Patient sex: M
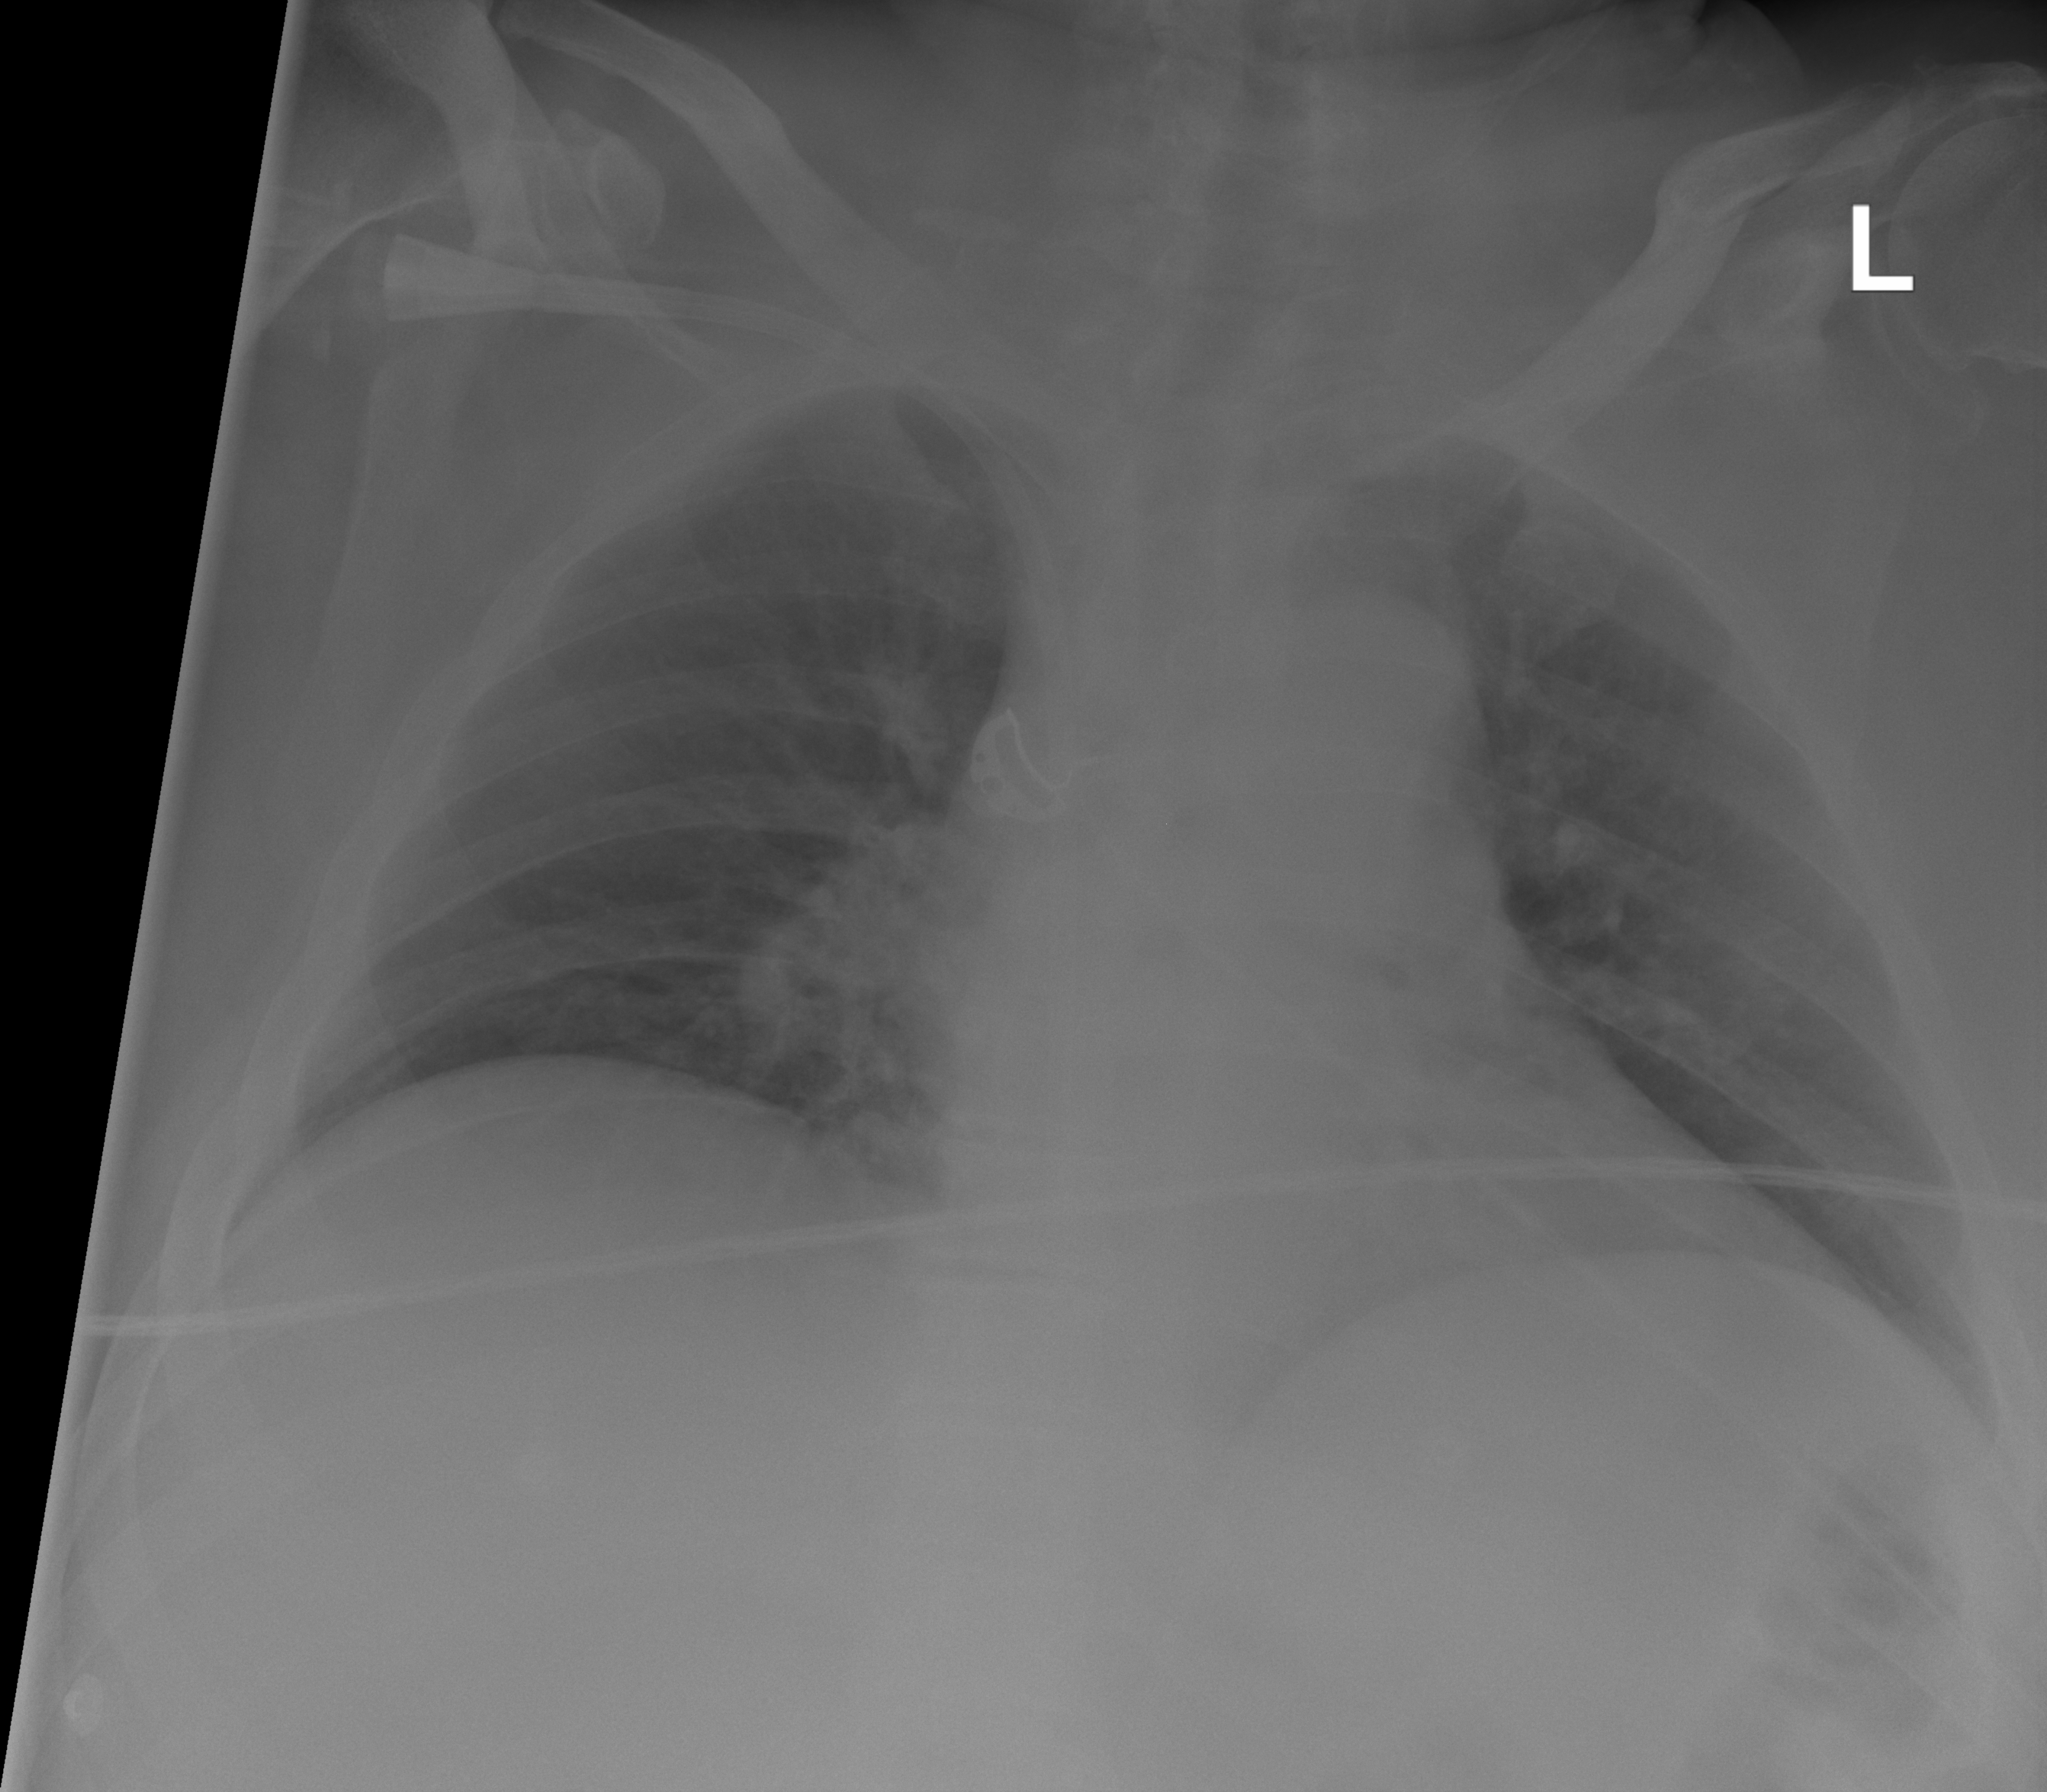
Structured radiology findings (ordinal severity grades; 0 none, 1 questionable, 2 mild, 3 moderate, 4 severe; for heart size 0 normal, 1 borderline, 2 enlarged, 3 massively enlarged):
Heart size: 0
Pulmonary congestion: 1
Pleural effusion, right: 0
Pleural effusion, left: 0
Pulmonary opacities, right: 0
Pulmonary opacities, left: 0
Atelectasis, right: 0
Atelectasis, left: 0